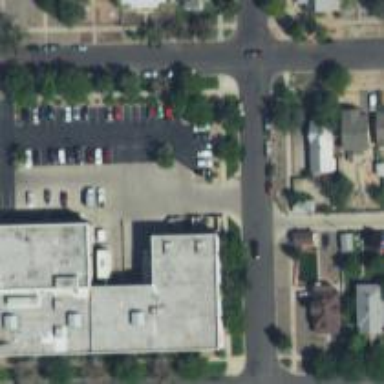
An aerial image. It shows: Parking space is available.